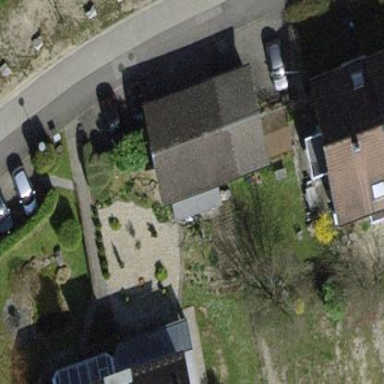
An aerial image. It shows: Group of garages.